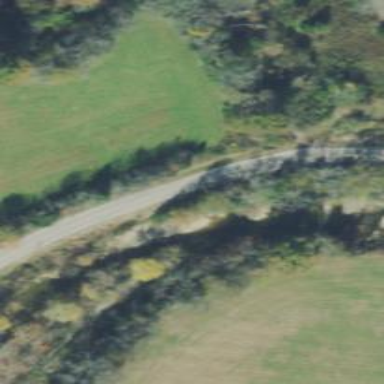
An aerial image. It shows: Secondary road.